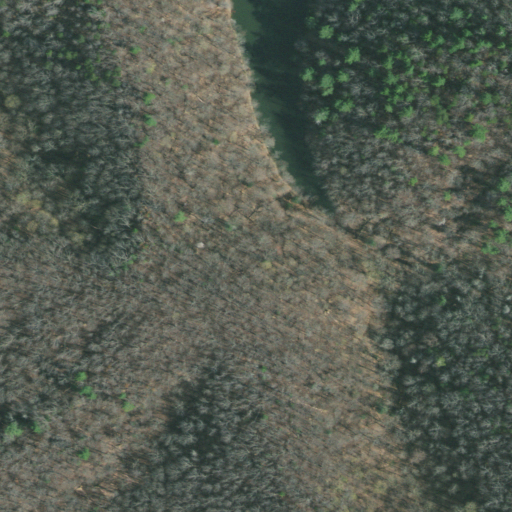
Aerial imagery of ridge(s) in Tennessee named Jones Ridge containing deciduous forest, mixed forest, and open water